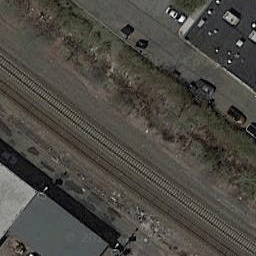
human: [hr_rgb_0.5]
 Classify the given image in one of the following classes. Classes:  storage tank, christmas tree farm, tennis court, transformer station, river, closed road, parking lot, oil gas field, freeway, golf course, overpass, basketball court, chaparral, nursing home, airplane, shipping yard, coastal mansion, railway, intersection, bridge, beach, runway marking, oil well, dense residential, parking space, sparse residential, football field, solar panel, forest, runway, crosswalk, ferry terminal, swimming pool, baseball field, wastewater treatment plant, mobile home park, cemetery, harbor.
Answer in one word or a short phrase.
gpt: railway